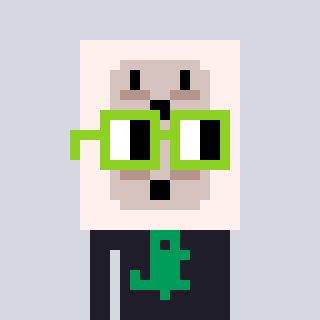
a pixel art character with square light green glasses, a outlet-shaped head and a grayscale-colored body on a cool background